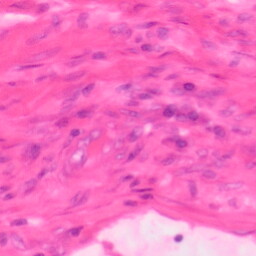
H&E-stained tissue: Colon